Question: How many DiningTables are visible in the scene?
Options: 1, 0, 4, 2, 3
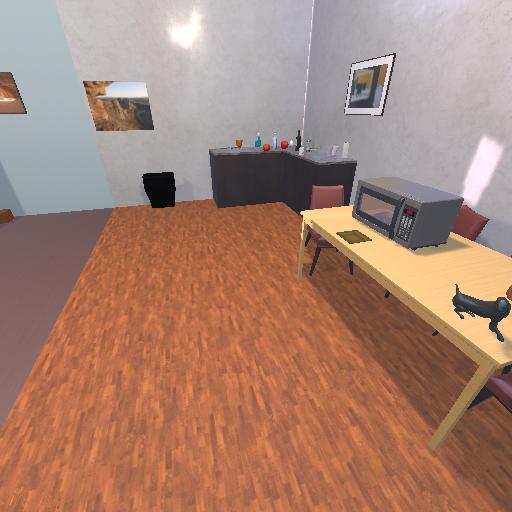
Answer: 1